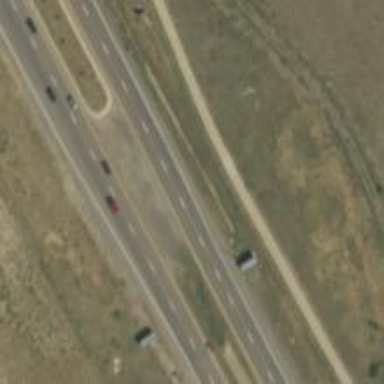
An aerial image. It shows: Expressway with asphalt surface classified as trunk highway.